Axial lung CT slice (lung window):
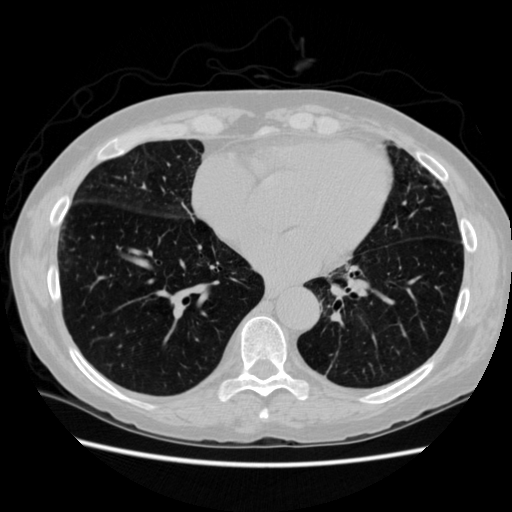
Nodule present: no